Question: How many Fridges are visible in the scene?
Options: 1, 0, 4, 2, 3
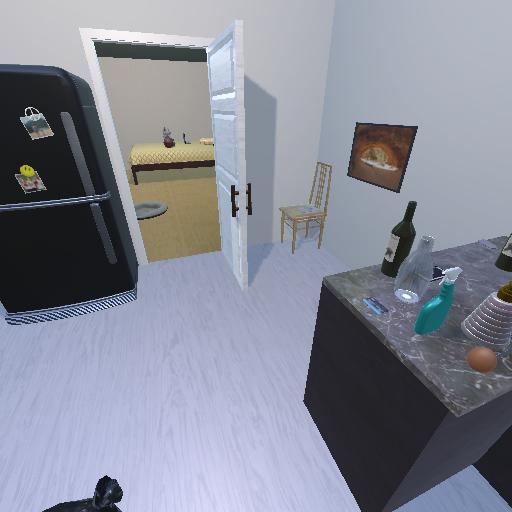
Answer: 1